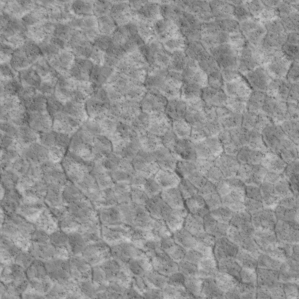
Label: non_frost